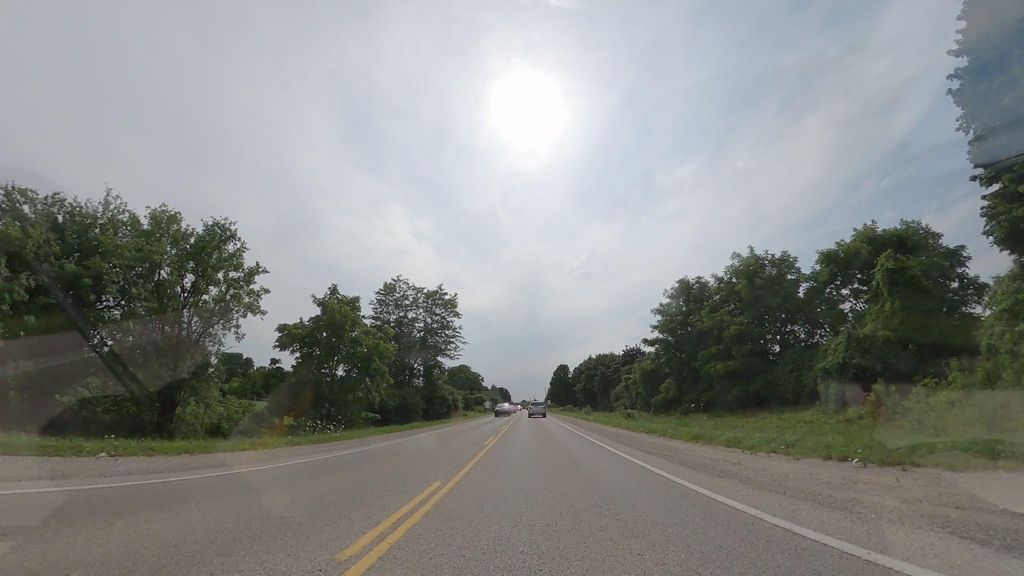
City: kitchener-waterloo